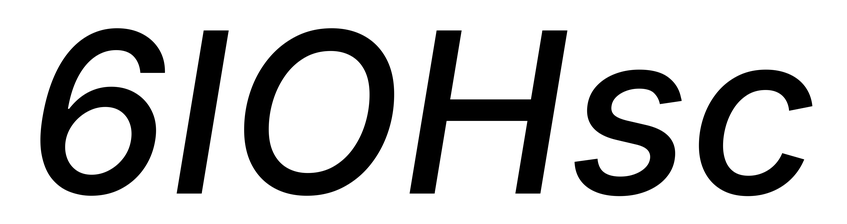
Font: Inter-Italic_Medium_Italic